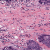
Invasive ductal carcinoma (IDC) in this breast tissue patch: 0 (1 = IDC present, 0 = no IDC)